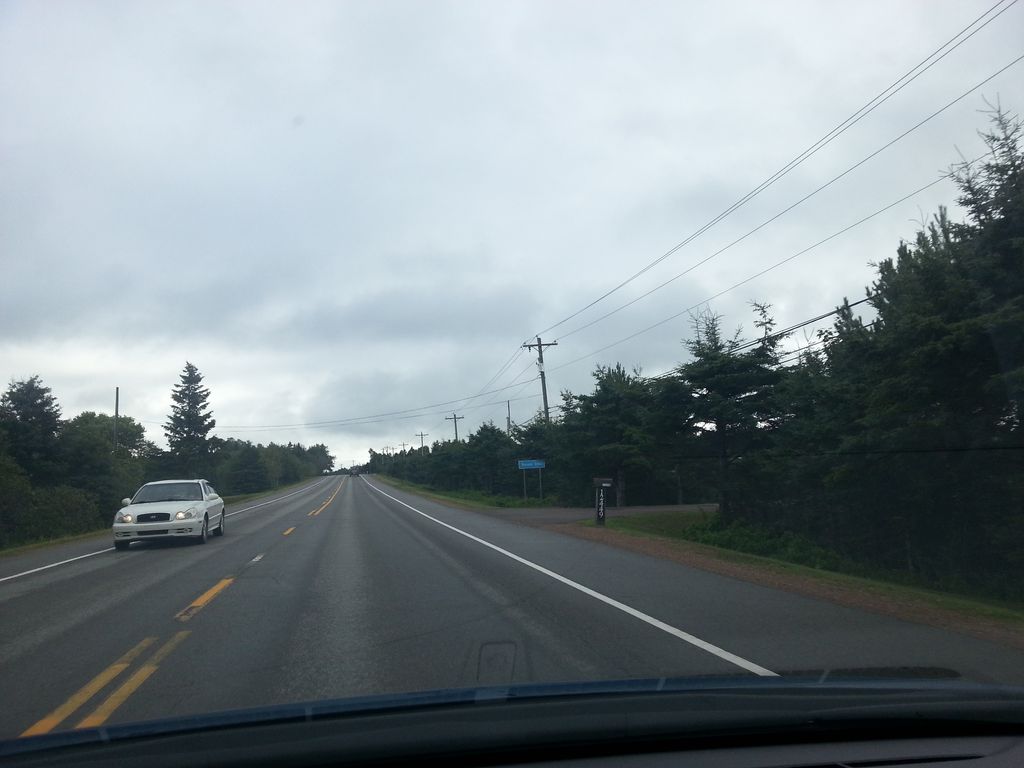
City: charlottetown